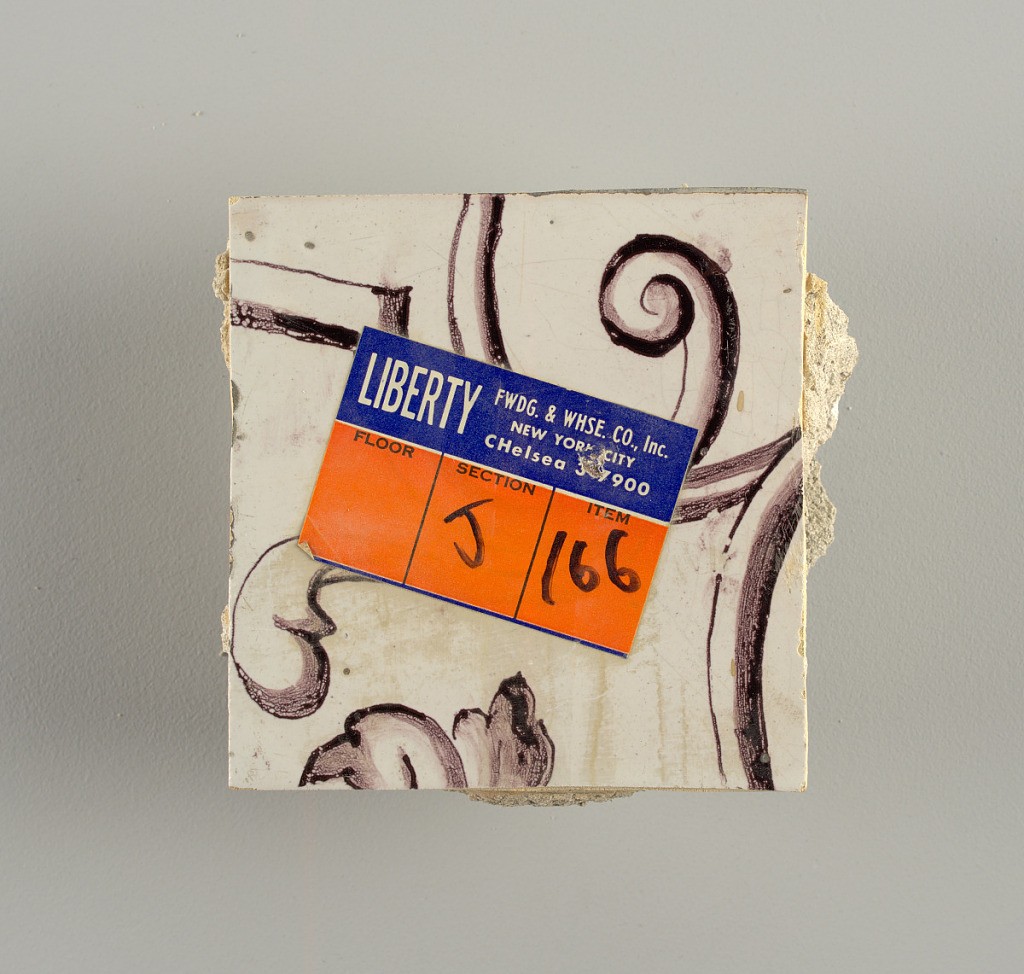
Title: Wall facing
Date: ca. 1725
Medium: tin-glazed earthenware, underglaze
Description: Two vertical rectangles, twenty-three tiles high.  A) Nine tiles wide at top; seven tiles wide at bottom.  B) Ten and one-half tiles wide.

Arabesque design of foliage.  A) with centered figure of Justice under a canopy.  B) with centered urn.